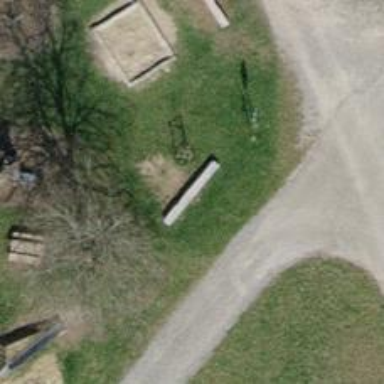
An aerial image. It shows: Brown bench in the vicinity.